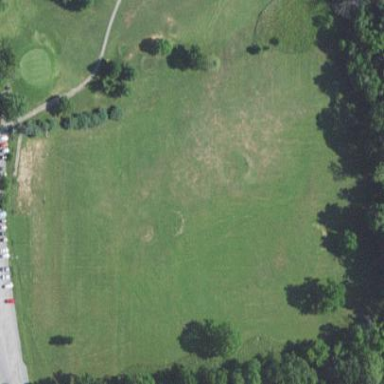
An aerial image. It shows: Grassy area designated as driving range for golf.